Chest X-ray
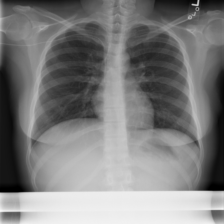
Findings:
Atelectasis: negative
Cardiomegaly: negative
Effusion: negative
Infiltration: negative
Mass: negative
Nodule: negative
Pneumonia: negative
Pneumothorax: negative
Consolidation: negative
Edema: negative
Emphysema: negative
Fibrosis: negative
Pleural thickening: negative
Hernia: negative